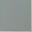
Piece: xx